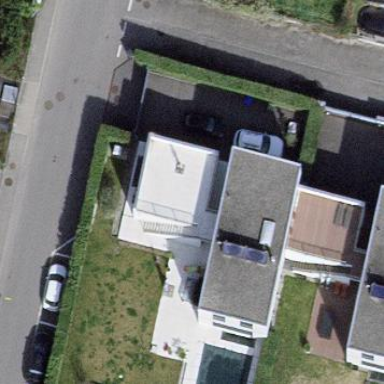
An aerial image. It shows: View of roof of building.